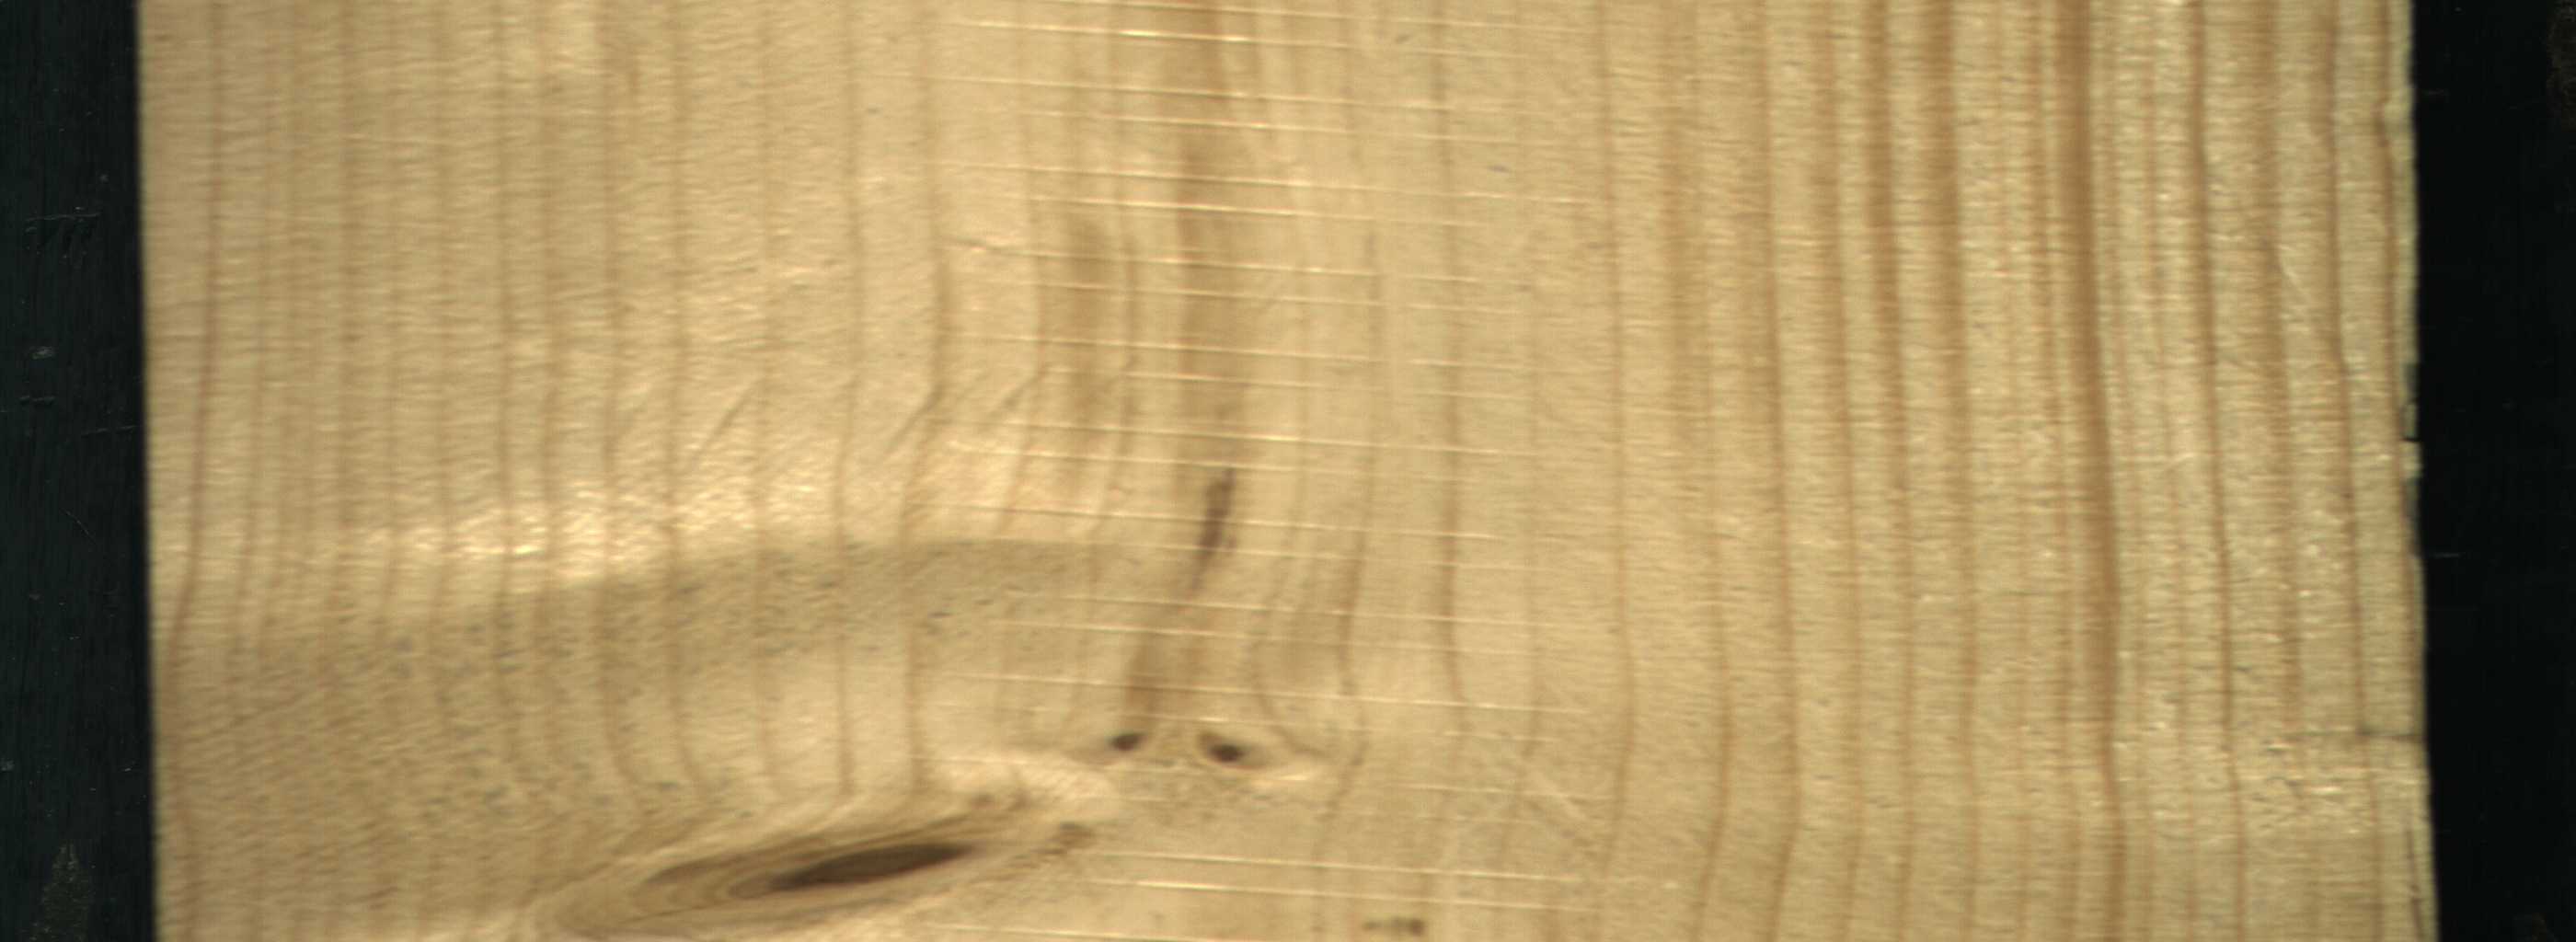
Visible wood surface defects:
Live_Knot
Live_Knot